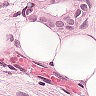
Metastatic tissue present: yes